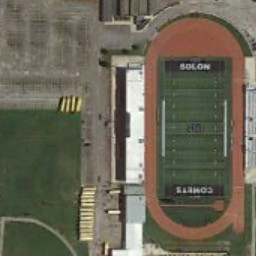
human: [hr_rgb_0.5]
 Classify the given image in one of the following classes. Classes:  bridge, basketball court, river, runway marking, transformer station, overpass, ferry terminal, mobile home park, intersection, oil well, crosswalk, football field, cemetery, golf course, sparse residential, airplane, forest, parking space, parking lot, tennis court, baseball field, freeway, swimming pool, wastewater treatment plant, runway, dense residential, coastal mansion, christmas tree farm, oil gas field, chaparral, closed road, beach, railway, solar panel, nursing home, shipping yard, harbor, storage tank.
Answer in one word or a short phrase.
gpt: football field